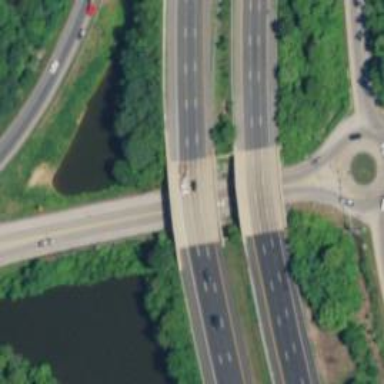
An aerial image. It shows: Bridge over motorway.